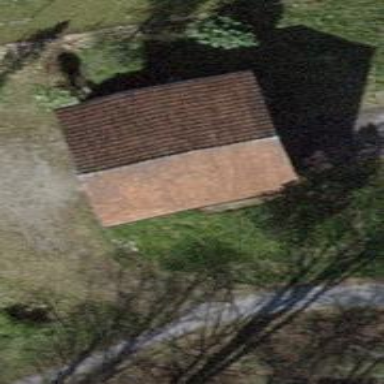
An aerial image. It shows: Barn with pitched roof.